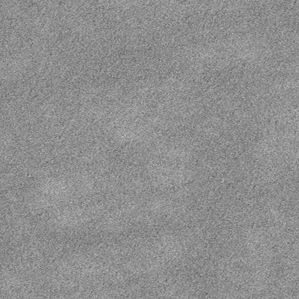
Label: frost